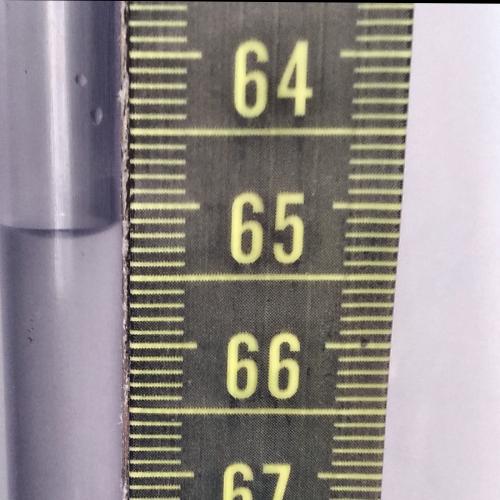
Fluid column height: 65.1 cm